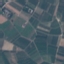
Label: PermanentCrop